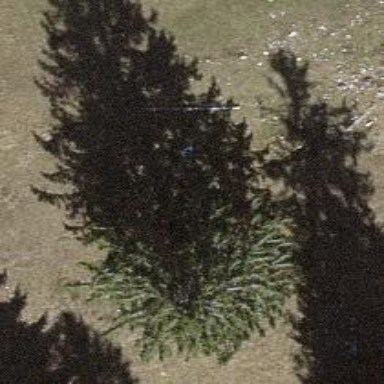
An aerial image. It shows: Needle-leaved tree in its natural environment.